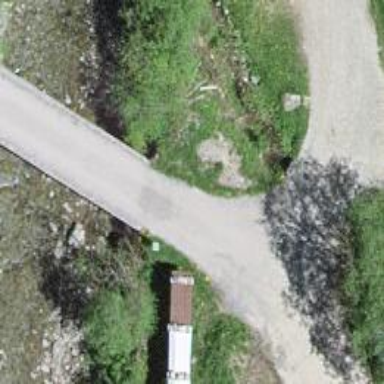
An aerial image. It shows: Track road with grade2 bridge.